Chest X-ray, PA view. Patient: 21 years old, sex F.
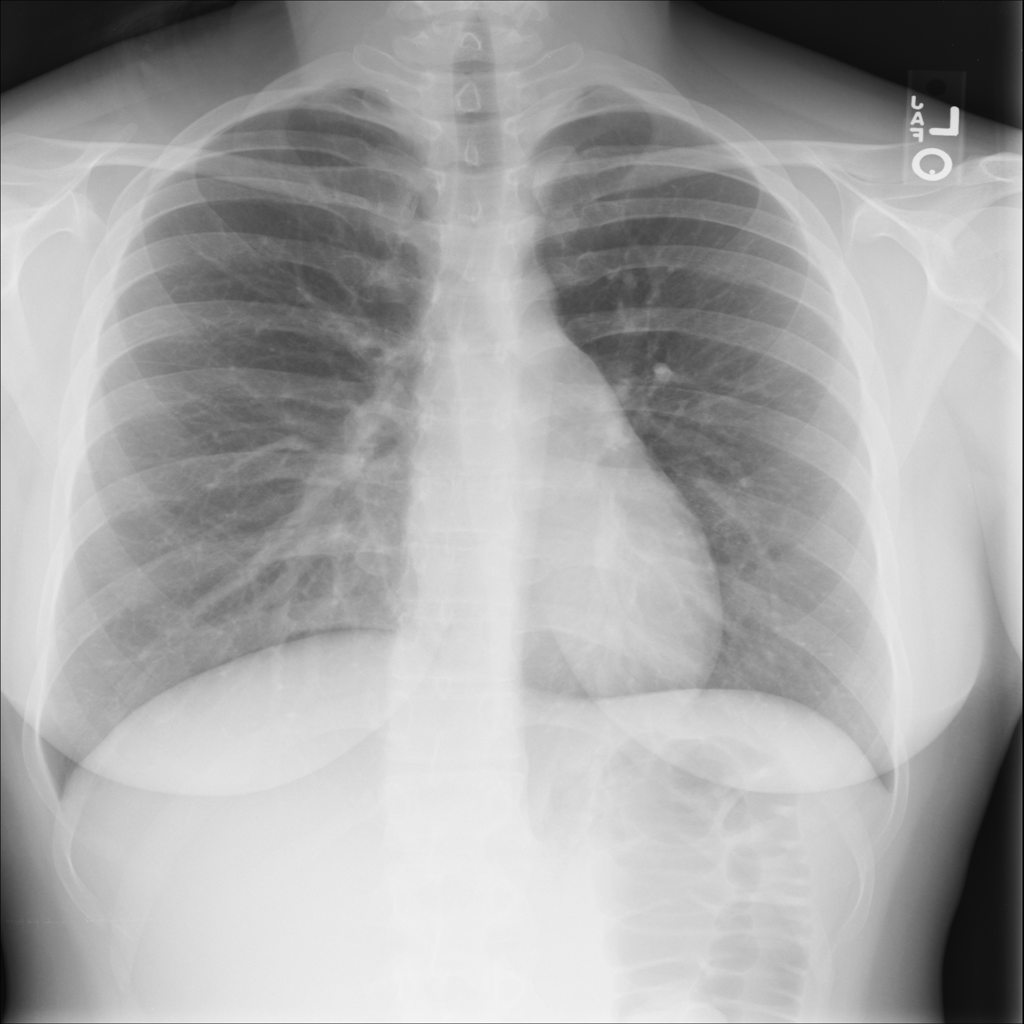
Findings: No Finding